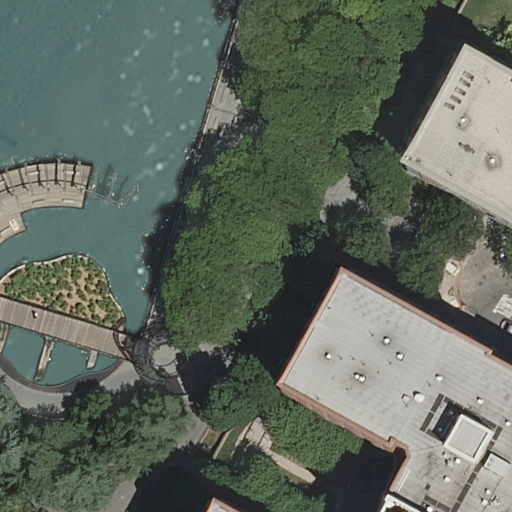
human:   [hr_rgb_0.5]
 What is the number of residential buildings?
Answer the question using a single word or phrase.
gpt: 2

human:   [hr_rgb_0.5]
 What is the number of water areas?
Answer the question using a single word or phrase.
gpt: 1

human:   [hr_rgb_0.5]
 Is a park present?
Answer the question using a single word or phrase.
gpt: yes

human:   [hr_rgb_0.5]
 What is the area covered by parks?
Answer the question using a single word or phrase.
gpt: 5100m2

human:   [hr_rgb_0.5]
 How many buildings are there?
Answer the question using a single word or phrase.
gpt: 2

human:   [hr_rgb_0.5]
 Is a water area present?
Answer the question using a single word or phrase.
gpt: yes

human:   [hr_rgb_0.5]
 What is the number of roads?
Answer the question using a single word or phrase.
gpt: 9

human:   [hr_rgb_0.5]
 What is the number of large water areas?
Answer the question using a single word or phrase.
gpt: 1

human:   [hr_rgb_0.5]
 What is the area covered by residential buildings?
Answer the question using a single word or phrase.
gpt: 2643m2

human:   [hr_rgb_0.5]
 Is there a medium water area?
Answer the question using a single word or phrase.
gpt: no

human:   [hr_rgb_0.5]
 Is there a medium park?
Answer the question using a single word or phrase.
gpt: no

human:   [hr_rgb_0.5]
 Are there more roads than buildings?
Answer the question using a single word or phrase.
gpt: yes

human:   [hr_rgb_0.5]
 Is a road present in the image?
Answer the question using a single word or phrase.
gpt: yes

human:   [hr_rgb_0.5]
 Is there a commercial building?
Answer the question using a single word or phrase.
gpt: no

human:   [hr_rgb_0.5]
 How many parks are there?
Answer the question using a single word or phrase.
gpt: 1

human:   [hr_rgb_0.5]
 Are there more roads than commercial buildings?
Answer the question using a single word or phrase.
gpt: yes

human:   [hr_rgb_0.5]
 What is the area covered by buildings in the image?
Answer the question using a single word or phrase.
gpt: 2643m2

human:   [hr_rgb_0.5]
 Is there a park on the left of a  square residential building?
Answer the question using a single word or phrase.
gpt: no

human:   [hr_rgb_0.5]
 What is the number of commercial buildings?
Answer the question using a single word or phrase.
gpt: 0

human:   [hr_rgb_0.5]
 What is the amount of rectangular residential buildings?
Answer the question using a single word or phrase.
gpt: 0

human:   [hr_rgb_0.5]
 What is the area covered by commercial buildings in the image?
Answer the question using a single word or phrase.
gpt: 0m2

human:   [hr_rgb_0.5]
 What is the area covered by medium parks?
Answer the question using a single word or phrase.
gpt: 0m2

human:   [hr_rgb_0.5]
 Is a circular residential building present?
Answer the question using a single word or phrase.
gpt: no

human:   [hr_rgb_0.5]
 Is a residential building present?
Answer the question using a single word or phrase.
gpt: yes

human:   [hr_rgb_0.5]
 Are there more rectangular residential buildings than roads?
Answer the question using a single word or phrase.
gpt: no

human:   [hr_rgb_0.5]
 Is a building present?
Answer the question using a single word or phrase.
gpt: yes

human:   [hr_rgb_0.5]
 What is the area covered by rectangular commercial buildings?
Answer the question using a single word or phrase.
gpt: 0m2

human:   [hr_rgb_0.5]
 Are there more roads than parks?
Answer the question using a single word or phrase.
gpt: yes

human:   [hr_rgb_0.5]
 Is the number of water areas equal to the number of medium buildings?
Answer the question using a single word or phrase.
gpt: no

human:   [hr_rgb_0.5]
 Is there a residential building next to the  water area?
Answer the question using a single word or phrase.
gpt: yes

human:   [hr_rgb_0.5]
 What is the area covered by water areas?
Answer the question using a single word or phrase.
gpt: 2064m2

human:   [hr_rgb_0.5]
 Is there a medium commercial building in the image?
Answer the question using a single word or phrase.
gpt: no

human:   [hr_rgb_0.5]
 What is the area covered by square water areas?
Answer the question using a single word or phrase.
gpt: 0m2

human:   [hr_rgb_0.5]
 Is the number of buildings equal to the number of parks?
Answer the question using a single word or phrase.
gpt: no

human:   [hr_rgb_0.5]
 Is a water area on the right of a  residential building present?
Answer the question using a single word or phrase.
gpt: no

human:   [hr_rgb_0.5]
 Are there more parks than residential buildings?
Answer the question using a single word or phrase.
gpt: no

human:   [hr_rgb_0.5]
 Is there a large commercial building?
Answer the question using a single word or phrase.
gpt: no

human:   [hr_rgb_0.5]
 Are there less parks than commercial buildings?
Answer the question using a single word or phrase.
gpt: no

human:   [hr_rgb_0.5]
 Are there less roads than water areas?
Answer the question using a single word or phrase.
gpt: no

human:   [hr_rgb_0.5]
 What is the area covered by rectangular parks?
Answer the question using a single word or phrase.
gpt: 0m2

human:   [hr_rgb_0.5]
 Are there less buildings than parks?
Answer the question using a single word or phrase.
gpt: no

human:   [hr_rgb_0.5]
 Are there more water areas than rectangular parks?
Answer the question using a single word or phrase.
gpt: yes

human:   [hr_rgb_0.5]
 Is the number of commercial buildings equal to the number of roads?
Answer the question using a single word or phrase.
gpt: no

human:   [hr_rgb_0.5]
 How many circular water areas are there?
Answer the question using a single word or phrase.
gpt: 0

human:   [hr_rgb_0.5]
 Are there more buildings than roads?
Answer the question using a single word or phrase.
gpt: no

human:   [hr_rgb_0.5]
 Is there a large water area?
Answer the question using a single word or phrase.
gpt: yes

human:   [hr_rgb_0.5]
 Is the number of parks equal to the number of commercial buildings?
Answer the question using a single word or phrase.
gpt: no

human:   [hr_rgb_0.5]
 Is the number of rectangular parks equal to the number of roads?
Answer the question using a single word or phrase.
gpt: no

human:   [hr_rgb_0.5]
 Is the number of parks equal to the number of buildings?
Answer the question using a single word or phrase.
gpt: no

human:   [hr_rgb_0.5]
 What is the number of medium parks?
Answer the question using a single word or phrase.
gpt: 0

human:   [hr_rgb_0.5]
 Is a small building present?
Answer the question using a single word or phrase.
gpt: no

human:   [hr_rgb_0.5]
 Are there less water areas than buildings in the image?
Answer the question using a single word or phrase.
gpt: yes

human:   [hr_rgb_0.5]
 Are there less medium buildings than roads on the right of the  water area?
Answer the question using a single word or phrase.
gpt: yes

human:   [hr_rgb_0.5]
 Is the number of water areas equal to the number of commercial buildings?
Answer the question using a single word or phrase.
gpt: no

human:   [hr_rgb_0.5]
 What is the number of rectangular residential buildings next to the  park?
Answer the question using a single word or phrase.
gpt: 0

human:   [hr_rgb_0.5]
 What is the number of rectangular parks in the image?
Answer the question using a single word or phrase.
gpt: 0

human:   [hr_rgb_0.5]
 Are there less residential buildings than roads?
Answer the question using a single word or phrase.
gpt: yes

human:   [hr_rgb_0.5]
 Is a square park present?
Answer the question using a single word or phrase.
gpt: no

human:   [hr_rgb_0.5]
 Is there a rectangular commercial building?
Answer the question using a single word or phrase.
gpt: no

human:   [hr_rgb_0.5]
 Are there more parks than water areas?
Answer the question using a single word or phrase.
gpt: no

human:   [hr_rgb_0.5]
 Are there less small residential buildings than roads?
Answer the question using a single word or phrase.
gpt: yes

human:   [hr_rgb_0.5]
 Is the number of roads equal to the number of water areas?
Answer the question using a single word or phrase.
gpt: no

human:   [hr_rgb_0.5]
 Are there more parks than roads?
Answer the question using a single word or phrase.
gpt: no

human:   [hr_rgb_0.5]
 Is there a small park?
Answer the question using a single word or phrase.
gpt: no